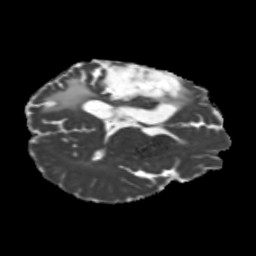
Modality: MD
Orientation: axial
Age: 46
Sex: male
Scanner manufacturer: siemens
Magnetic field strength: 3 T
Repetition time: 5.25 s
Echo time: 0.08 s